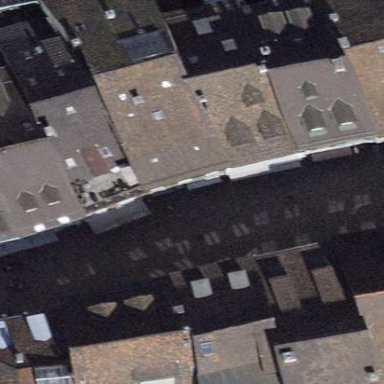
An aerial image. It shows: Building with tiled roof.